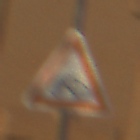
Verkehrszeichen: RadverkehrRechts
Umgebung: Outdoor, Urban
Tageszeit: MorningAfternoon
Wetter: PartlyCloudy
Licht: Natural
Jahreszeit: NotSpecified
Kontrast: HighContrast